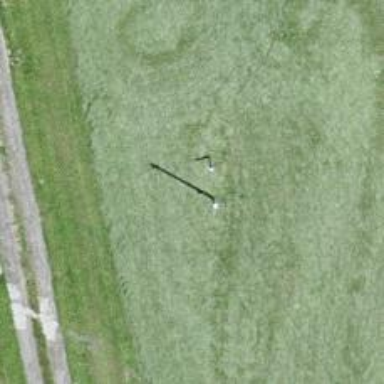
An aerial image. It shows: Minor power line.